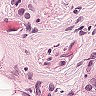
Metastatic tissue present: yes